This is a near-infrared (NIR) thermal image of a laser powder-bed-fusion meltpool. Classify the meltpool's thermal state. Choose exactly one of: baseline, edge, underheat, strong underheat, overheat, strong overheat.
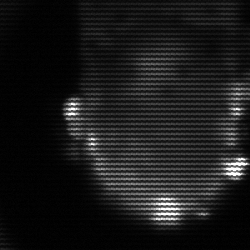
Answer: baseline